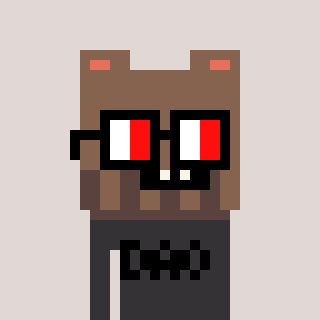
a pixel art character with square glasses with black frames and red eyes, a bear-shaped head and a grayscale-colored body on a warm background